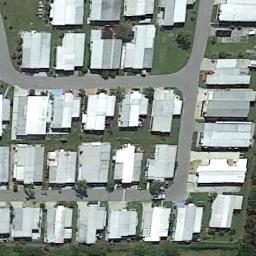
Label: residential